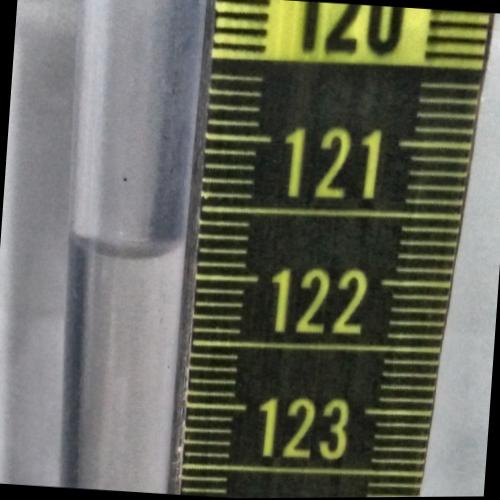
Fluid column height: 121.8 cm